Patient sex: M
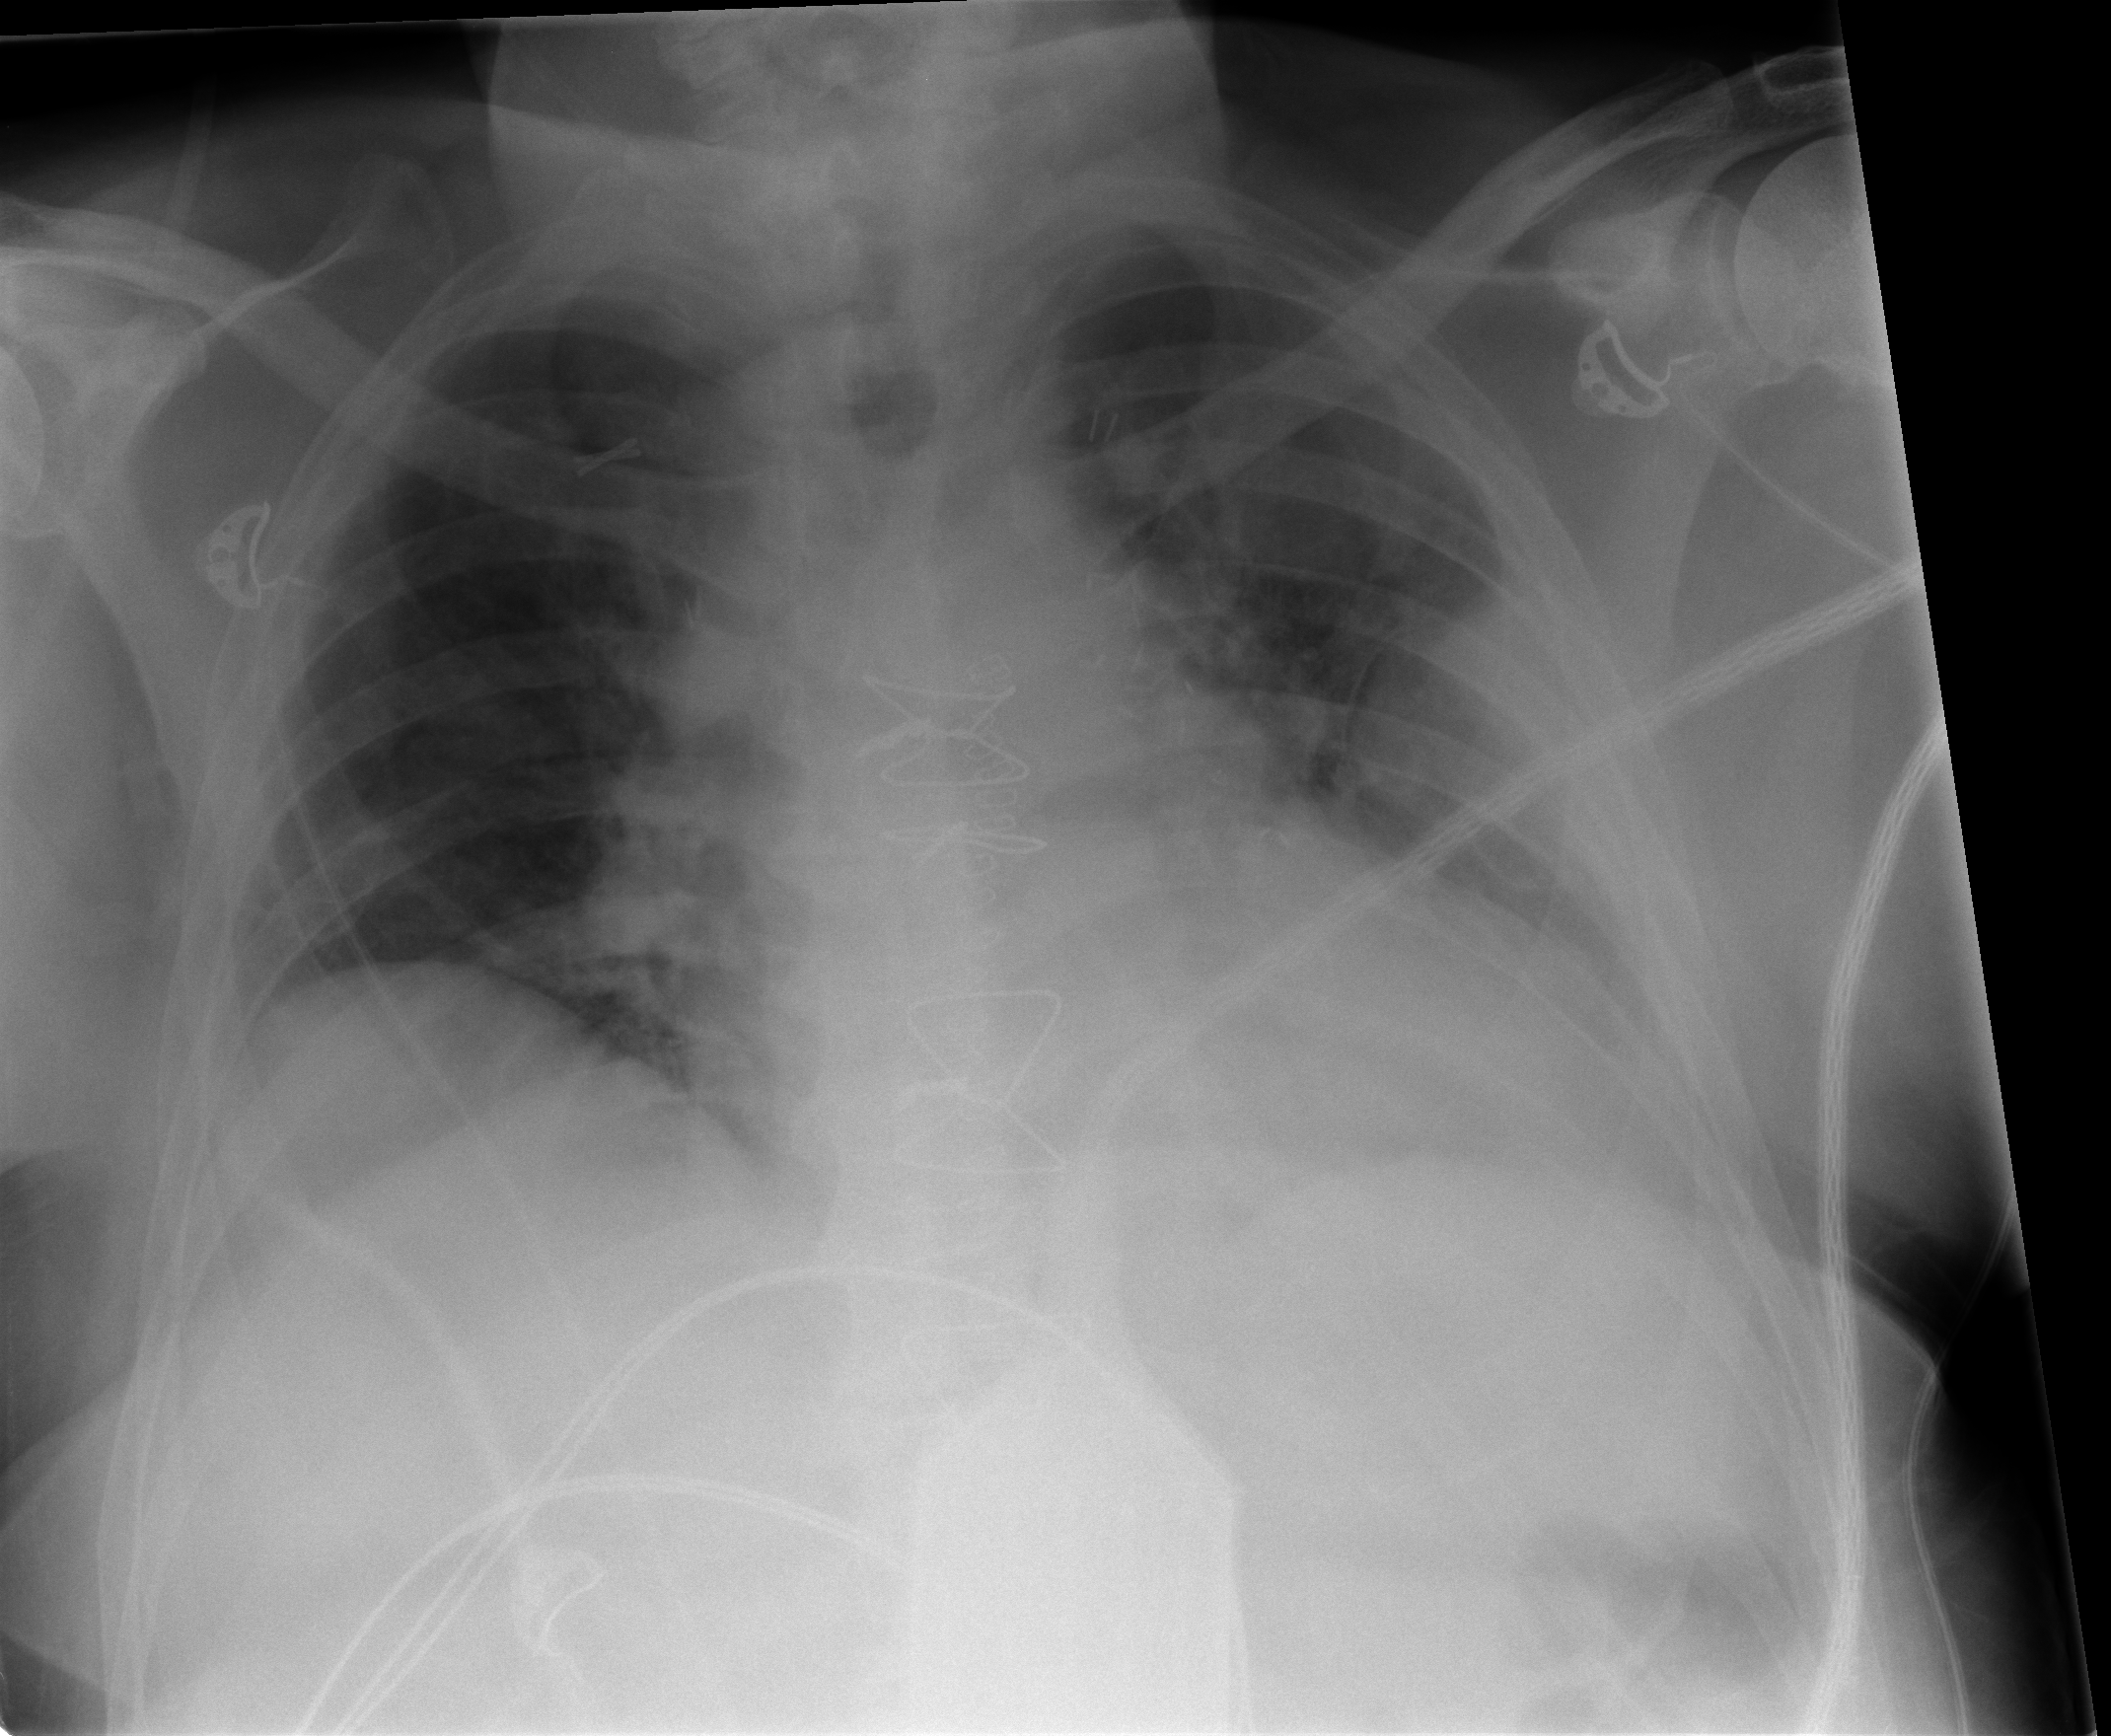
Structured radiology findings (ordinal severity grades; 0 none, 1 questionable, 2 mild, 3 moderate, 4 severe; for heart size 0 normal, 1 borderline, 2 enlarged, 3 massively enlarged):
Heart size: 2
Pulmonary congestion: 2
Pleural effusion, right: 2
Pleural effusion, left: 2
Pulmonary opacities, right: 0
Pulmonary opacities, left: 3
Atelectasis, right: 2
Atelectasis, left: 2